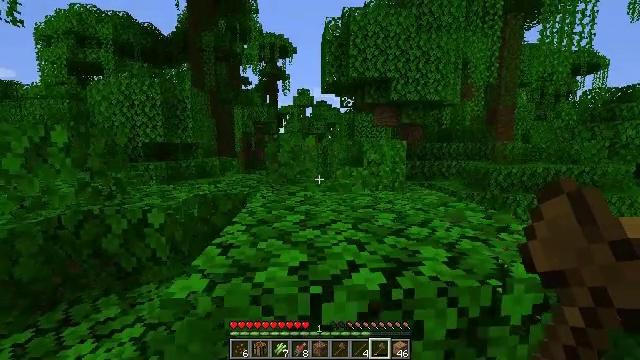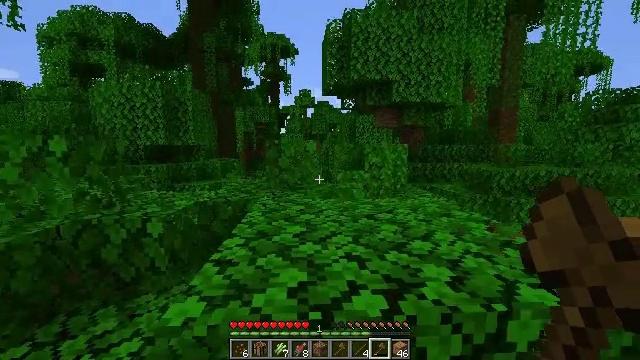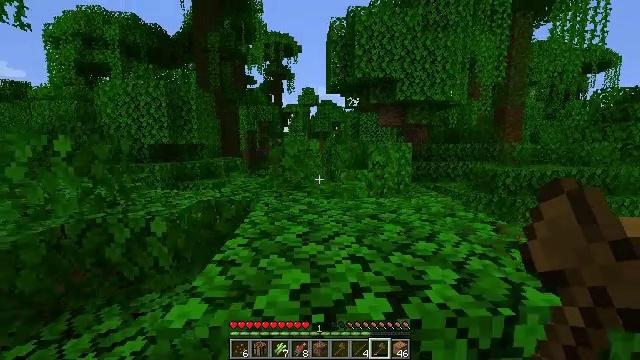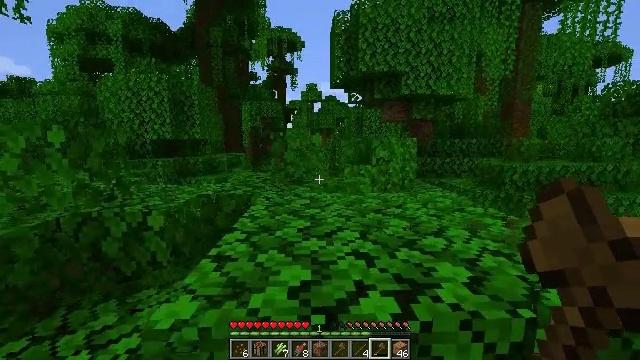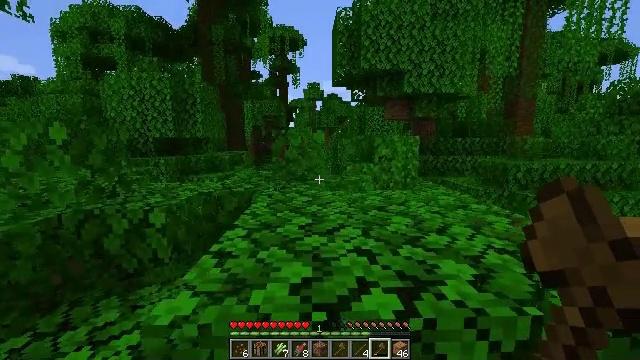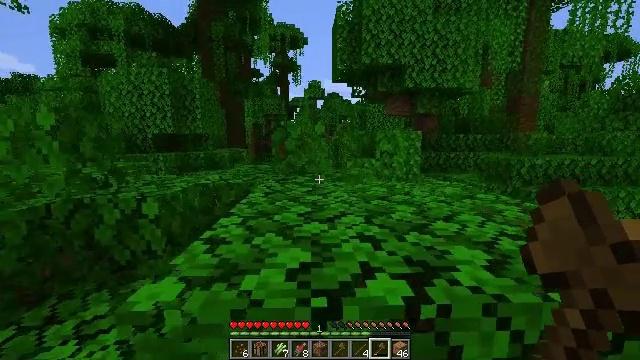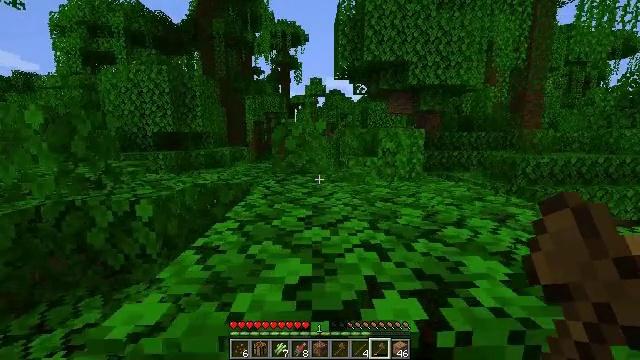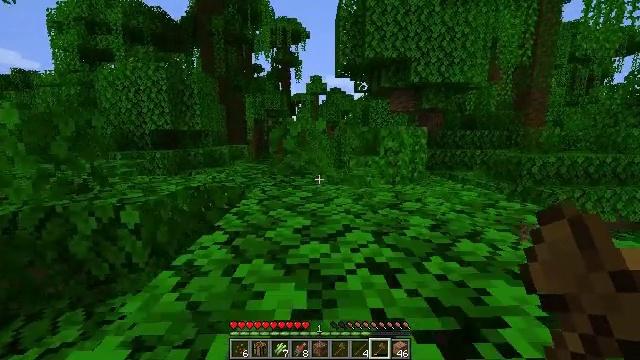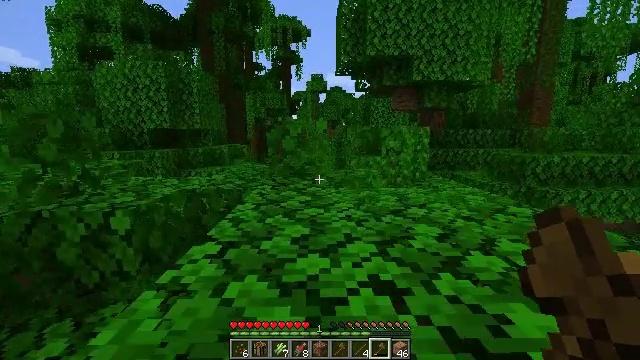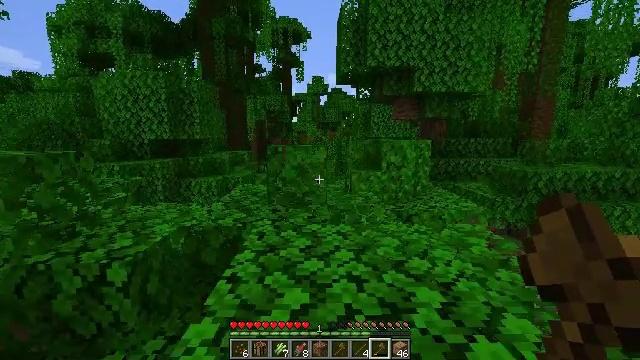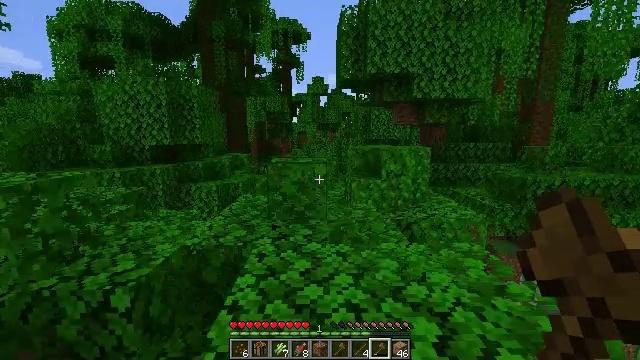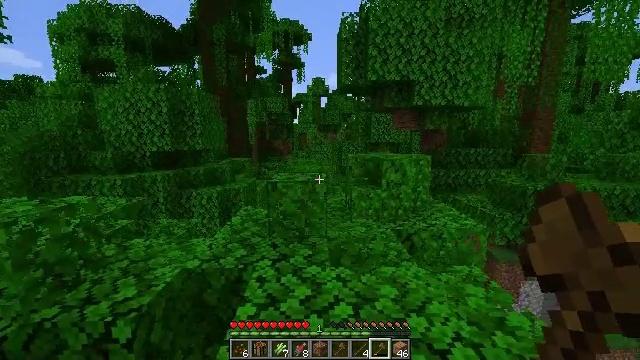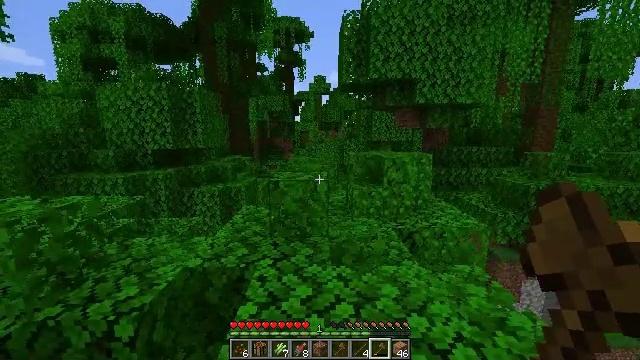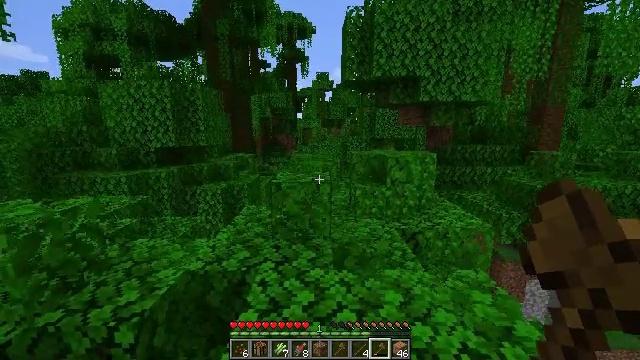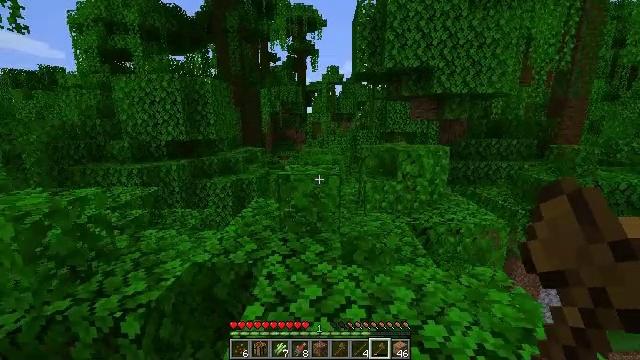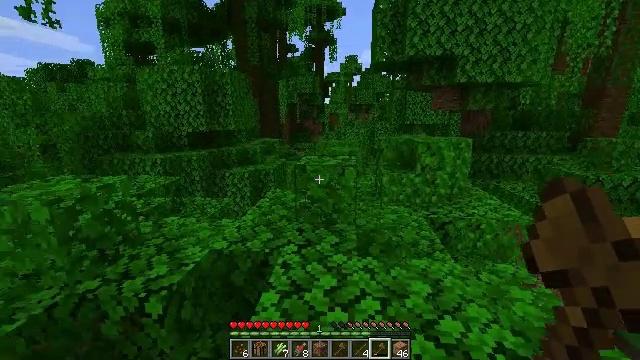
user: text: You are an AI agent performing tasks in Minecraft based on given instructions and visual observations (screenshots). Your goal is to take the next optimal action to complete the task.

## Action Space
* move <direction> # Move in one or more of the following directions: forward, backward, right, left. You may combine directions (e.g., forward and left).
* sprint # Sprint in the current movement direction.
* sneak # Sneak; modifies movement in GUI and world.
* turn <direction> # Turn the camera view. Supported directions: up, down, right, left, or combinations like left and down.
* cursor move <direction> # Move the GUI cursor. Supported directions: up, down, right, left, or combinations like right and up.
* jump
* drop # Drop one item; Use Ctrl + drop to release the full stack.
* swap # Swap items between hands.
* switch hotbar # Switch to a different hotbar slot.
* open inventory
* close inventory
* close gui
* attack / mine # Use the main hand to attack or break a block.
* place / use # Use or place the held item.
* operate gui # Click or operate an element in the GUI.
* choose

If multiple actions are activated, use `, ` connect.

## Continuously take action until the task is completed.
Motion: motion action
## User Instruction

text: Break the melon to get slices.
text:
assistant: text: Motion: move forward, jump
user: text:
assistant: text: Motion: move forward
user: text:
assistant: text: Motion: move forward
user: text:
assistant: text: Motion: move forward
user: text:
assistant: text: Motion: move forward
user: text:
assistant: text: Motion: move forward
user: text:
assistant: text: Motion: move forward
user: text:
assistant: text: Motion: move forward, jump
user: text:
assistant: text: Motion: move forward, jump
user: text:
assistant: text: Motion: move forward, jump
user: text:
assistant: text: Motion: move forward, jump
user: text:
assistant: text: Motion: move forward, jump
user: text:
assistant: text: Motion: move forward
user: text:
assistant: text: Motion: move forward, turn left and down
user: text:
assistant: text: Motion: move forward, turn left and down
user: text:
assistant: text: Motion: move forward, turn left and down
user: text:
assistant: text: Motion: move forward, turn left
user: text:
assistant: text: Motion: move forward
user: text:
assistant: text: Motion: move forward
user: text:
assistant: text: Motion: move forward
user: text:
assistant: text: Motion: move forward, sprint
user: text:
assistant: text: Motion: move forward, sprint
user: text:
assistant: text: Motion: move forward, sprint
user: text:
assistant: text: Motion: move forward, sprint, turn right and down
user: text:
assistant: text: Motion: move forward, sprint, turn right and down
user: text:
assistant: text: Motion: move forward, sprint, turn right and down
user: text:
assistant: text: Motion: move forward, turn right and down
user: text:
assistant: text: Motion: move forward, turn right and down
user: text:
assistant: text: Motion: move forward, turn right and down
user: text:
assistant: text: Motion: move forward